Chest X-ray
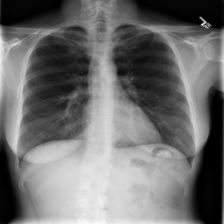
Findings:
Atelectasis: negative
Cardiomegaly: negative
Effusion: negative
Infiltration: negative
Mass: negative
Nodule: negative
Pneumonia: negative
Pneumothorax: negative
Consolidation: negative
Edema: negative
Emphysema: negative
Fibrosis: negative
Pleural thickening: negative
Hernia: negative